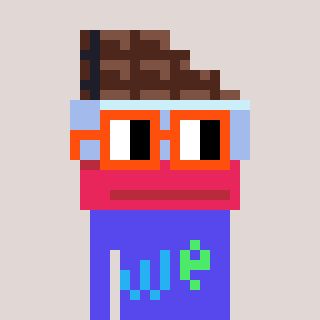
a pixel art character with square orange glasses, a chocolate-shaped head and a computerblue-colored body on a warm background